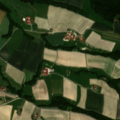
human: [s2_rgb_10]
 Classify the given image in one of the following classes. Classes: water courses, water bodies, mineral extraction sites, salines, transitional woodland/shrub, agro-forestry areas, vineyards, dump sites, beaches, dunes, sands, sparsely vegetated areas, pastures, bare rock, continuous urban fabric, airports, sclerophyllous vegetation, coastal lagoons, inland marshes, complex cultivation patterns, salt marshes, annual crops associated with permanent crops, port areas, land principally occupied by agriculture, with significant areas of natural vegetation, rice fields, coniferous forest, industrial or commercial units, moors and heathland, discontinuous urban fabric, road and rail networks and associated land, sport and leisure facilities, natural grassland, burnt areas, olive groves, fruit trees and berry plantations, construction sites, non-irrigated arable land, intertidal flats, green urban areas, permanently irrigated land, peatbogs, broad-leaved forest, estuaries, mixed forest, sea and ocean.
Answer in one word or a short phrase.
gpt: non-irrigated arable land, land principally occupied by agriculture, with significant areas of natural vegetation, mixed forest